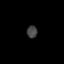
Tissue: lung
Cell type: Others
Senescence score: 0.2103
Nuclear area (px): 126
Mean DAPI intensity: 66.444